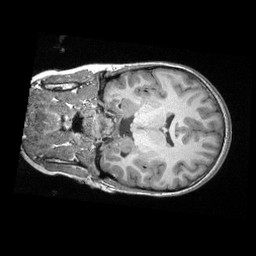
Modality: T1w
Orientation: coronal
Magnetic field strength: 3 T